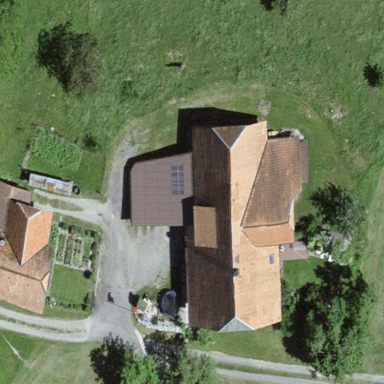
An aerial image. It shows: Farm building.